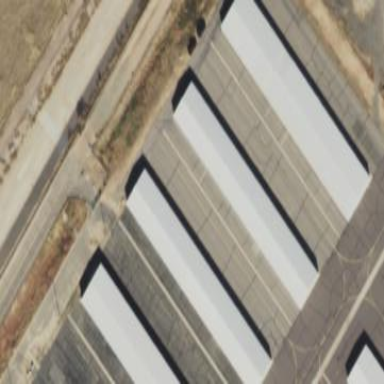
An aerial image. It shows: Hangar building at the airport.